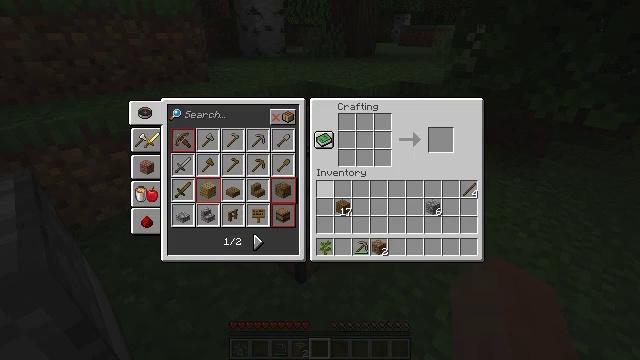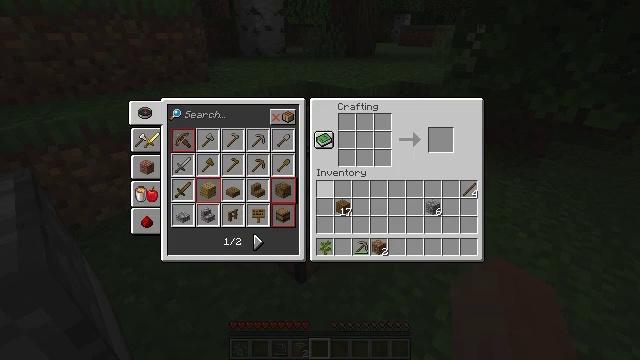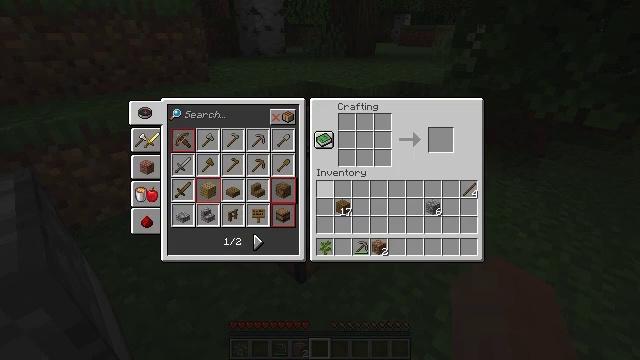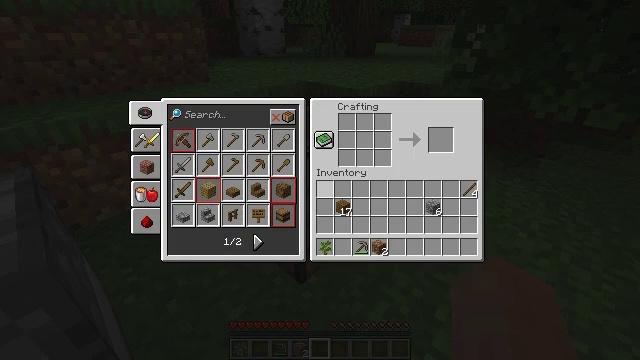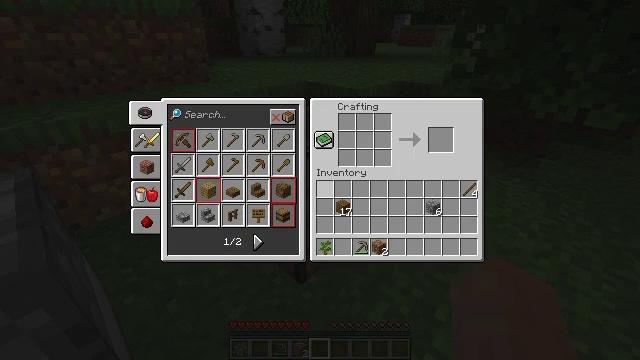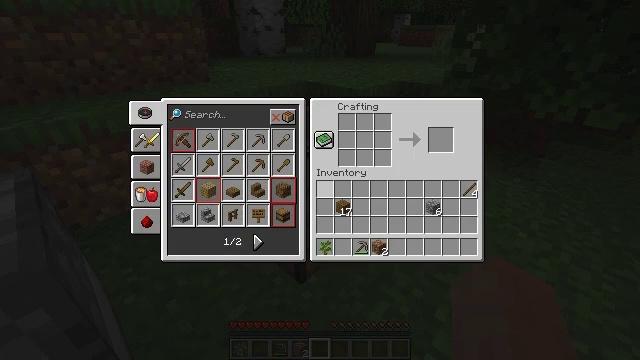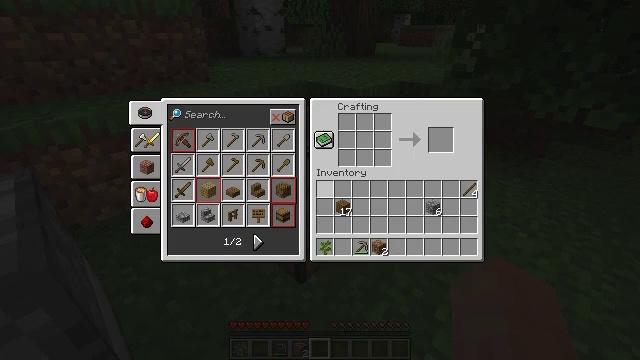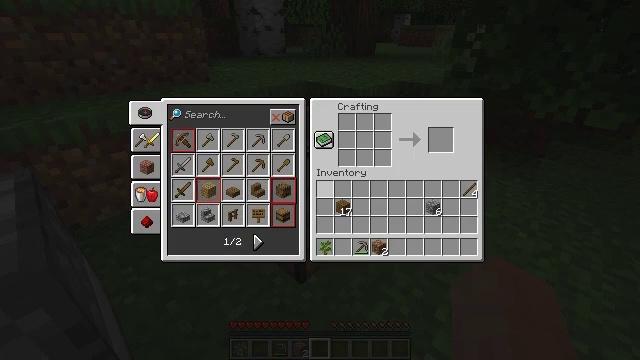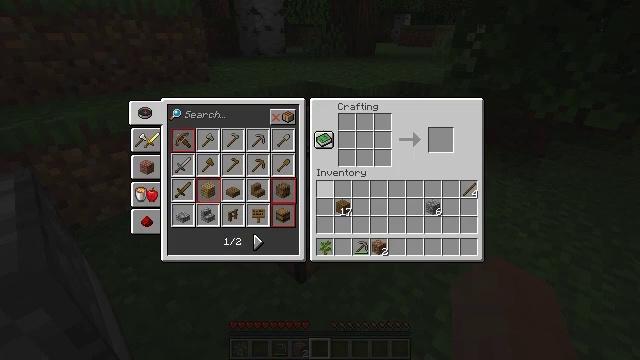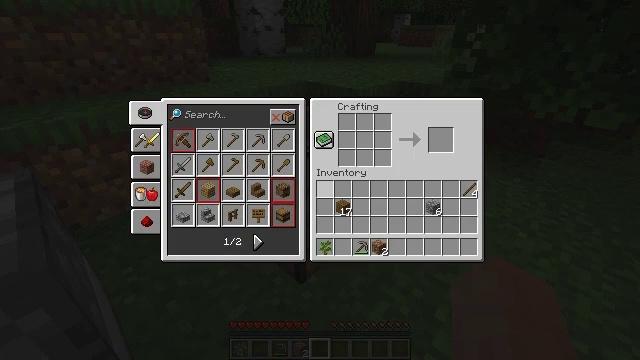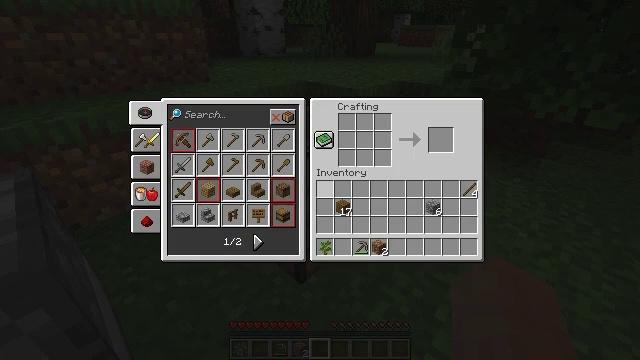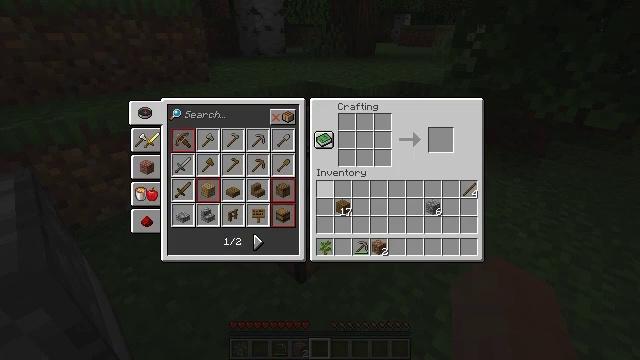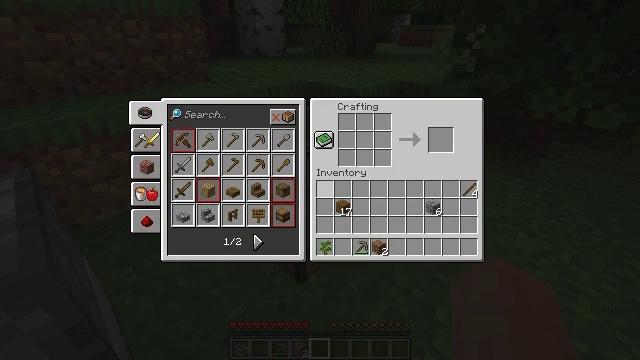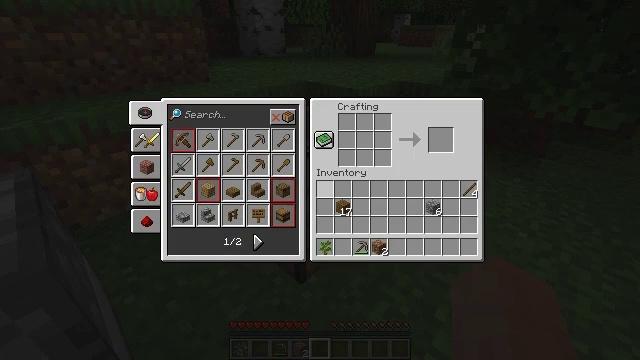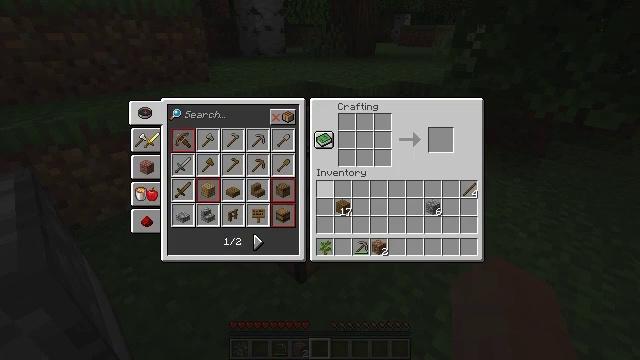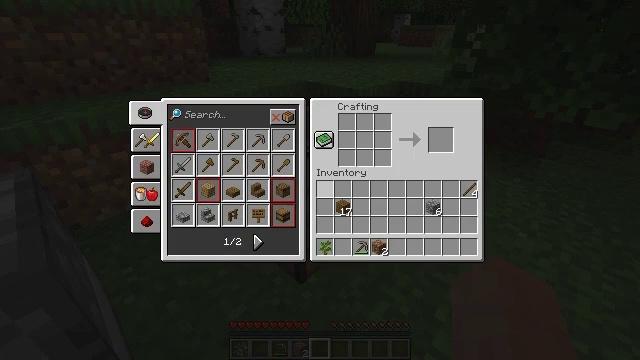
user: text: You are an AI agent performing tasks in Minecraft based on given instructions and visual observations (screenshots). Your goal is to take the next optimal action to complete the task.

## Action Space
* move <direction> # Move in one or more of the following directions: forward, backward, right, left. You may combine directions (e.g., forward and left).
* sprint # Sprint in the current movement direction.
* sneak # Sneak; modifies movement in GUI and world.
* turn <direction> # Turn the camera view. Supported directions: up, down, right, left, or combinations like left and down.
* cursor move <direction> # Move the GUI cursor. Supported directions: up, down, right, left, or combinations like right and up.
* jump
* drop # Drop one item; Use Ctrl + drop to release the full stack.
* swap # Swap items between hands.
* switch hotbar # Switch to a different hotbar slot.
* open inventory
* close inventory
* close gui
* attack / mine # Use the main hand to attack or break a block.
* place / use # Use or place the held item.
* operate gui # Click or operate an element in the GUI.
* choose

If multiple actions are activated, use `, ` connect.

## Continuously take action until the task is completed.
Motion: motion action
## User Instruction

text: Chop down the oak log.
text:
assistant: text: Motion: no_op
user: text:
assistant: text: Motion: no_op
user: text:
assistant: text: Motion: no_op
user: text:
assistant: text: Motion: no_op
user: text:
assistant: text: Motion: no_op
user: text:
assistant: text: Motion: no_op
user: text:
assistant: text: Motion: no_op
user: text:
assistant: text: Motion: no_op
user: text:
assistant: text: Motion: no_op
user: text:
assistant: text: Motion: no_op
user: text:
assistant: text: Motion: no_op
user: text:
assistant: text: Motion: no_op
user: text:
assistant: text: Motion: no_op
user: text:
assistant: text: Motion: no_op
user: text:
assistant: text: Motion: no_op
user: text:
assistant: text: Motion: no_op
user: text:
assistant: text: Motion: no_op
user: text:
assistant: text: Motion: no_op
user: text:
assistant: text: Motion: no_op
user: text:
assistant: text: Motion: no_op
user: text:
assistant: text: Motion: no_op
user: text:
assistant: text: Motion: no_op
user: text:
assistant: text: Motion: no_op
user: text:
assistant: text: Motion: no_op
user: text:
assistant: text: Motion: no_op
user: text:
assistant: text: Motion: no_op
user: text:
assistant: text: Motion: no_op
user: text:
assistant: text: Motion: no_op
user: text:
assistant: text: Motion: no_op
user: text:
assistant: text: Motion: no_op